Question: How do I align a bootstrap row to the bottom of a container?
Like this:

'''
<main class="bd-masthead container-fluid" id="" role="main" style="padding-top:5rem;">
<div class="row">
<div class="col">
<h1 class="text-light">
LukeBank
</h1>
</div>
</div>
<div class="row" style="padding-top:10px">
<div class="col">
<button type="button" class="btn btn-outline-light">Button</button>
</div>
</div>
</main>
'''
'''
html, body {
height: 100%;
width: 100%;
}
main {
height: 100%;
background-image: url(/img/frontpage.bg.jpg);
background-position: center center;
background-size: cover;
}
.otherpart {
height: 100%;
background-color: white;
background-position: center bottom;
background-size: cover;
}
'''
I tried to use '.align-bottom', but it didn't work.
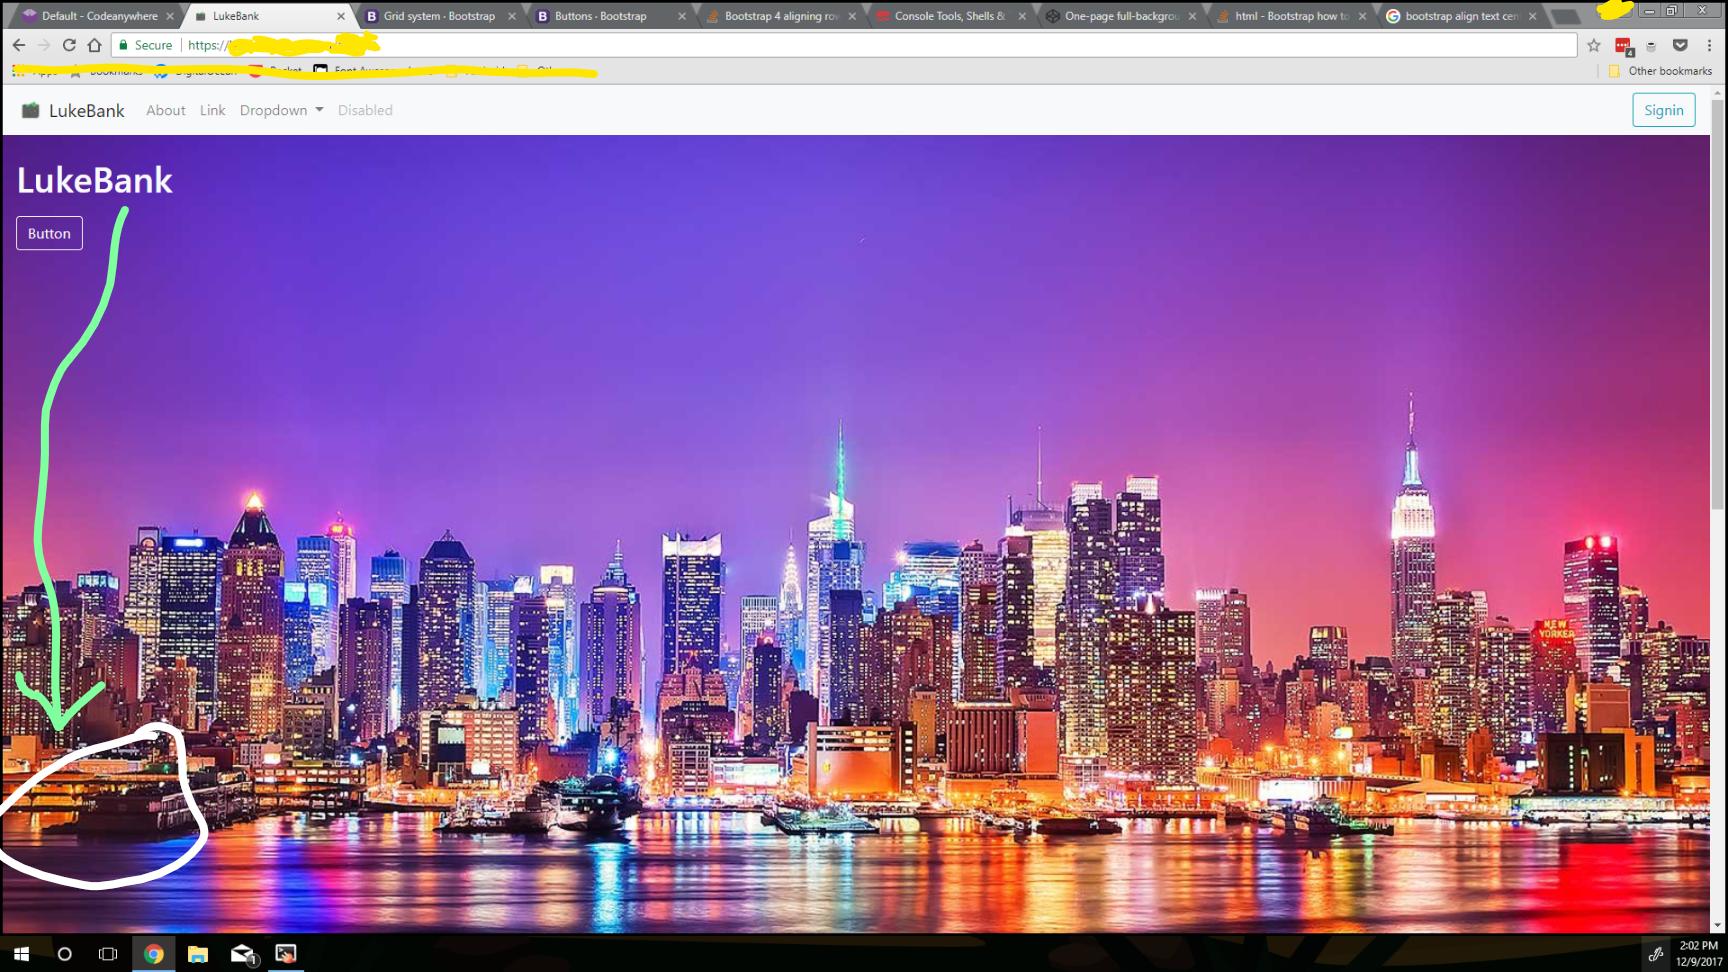
Answer: you can do this with
'''
position:absolute;
bottom:0;
'''
But it's not a proper way to do this. You can add near to your class
> align-self-center